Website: crate-barrel
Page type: account-selection
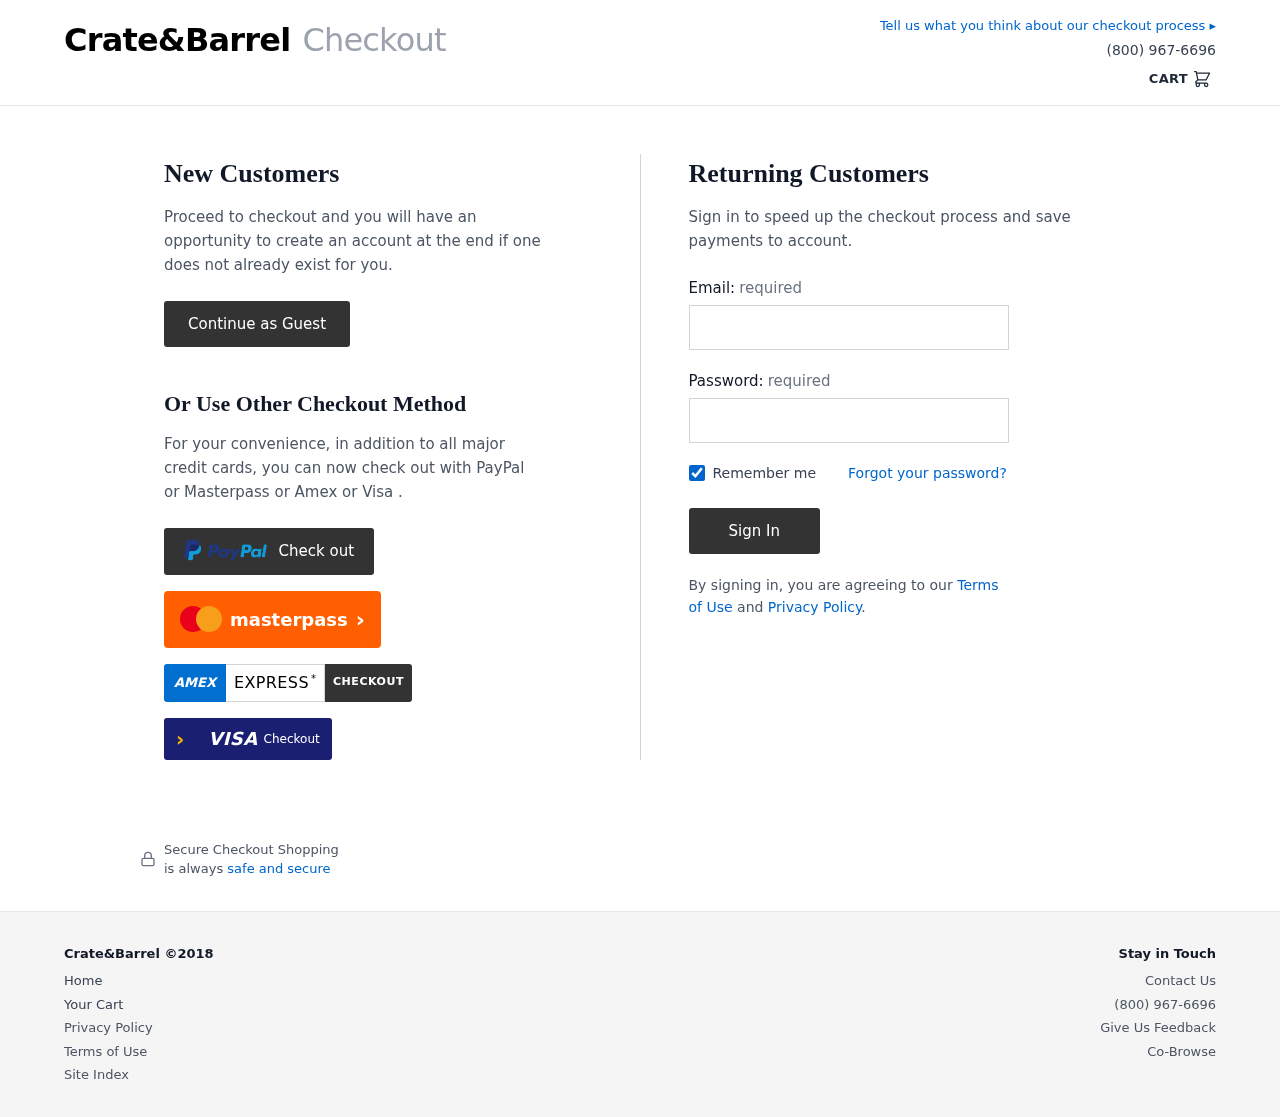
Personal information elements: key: PII_LOGIN_USERNAME
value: michael7698